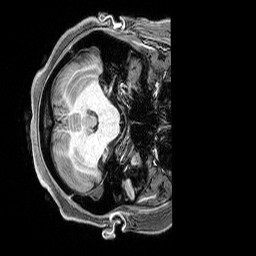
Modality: T1w
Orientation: axial
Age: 24
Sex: female
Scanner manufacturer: siemens
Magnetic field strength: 3 T
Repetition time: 2.8 s
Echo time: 0.00212 s